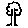
Label: tree